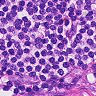
Metastatic tissue present: no